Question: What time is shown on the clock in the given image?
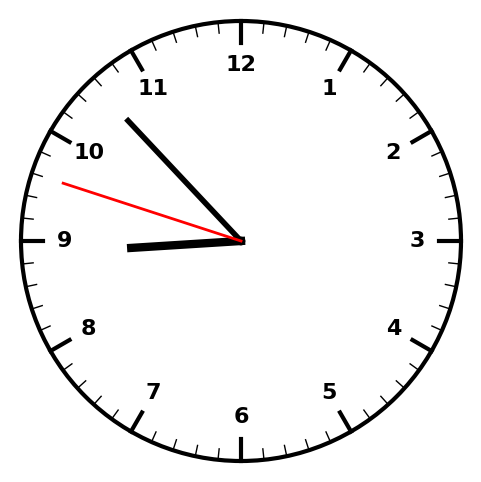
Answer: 08:52:48